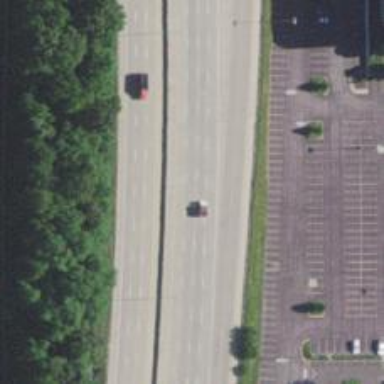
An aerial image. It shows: Primary highway with expressway characteristics.